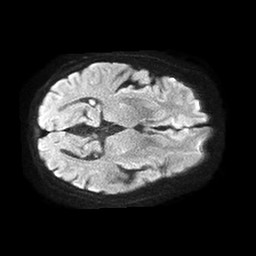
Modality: TRACE
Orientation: axial
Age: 75
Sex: female
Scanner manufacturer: philips
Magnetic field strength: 1.5 T
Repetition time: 4.6 s
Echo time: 0.08517 s